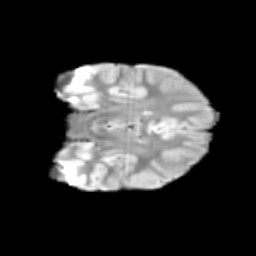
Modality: T2w
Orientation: coronal
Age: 9
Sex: male
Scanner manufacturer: siemens
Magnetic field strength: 3 T
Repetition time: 3.8 s
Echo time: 0.07 s